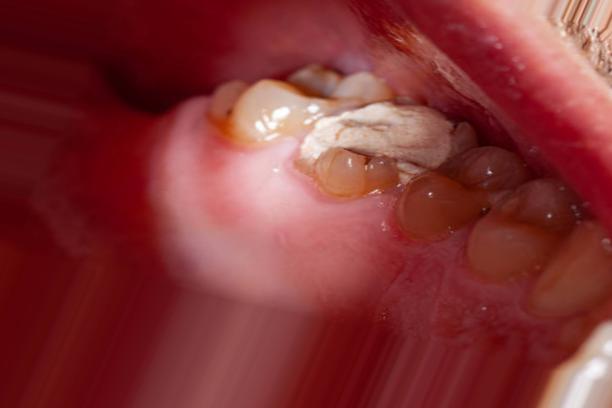
Condition: Caries